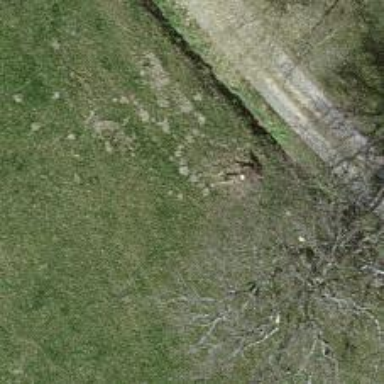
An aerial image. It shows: Beautiful tree in nature.